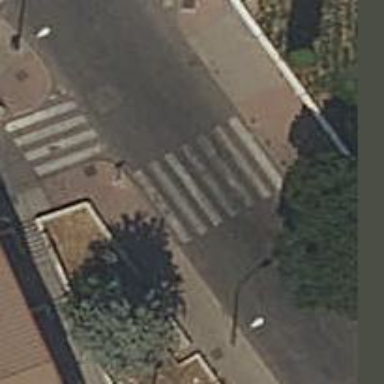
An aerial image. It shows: Zebra crossing on footway.